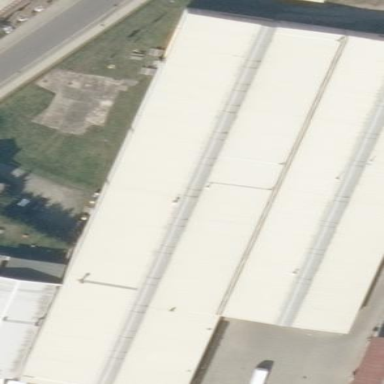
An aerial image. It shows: Industrial building.